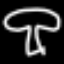
Label: mushroom